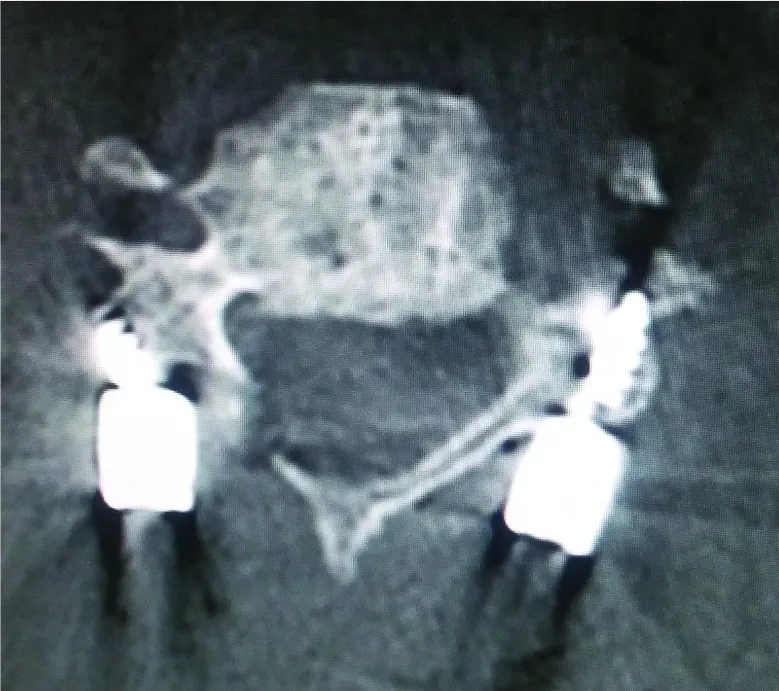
CT spine showing projection of screw through lateral mass of C3.
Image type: radiology (ct)